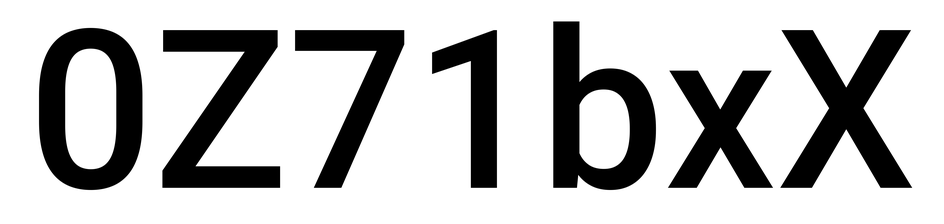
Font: Roboto_Medium